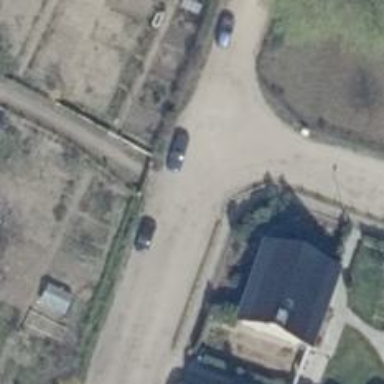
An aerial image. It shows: Residential road with concrete surface.